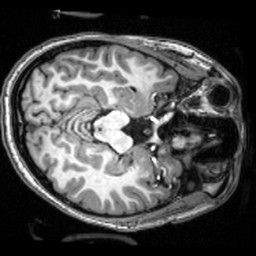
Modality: T1w
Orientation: axial
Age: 21
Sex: female
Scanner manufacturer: siemens
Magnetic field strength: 3 T
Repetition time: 2.53 s
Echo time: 0.00339 s